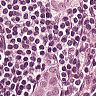
Metastatic tissue present: yes